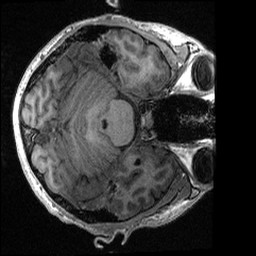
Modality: T1w
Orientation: axial
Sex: male
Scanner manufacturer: ge
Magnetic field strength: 3 T
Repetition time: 0.0064 s
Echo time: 0.00281 s